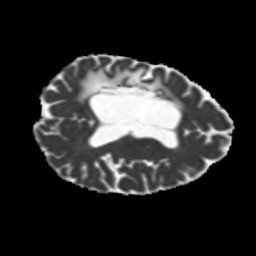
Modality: MD
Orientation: axial
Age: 31
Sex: female
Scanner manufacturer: siemens
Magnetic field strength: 3 T
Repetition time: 5.25 s
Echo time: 0.08 s